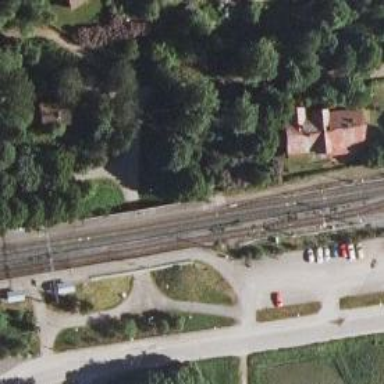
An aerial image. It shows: Railway with continuous electrified contact line.